Question: I have creates a aside in react and I want to change their state to active when clicked on each of them, but when I click on any item all of them suddenly get activated. How to fix this?
'''
import React, { useState, useEffect } from "react";
import { Col, Image, Row } from "react-bootstrap";
import "./Company.scss";
// * api
import { getCoin } from "../services/api";
// *spinner
import Loader from "./Loader";
const Company = () => {
const [changeClass, setChangeClass] = useState(false);
const [coins, setCoins] = useState([]);
useEffect(() => {
const fetchAPI = async () => {
const data = await getCoin();
setCoins(data);
};
fetchAPI();
}, []);
const myHandler = () => {
setChangeClass(true);
console.log("trued");
};
const myHandler2 = () => {
console.log();
};
return (
<>
{coins.length ? (
coins.map((coin) => (
<Row
className={
changeClass
? "p-2 border-top d-flex align-items-center company-list-single-active"
: "p-2 border-top d-flex align-items-center company-list-single"
}
onClick={() => {
myHandler();
myHandler2();
}}
key={coin.id}
>
<Col xxl="2" xl="2" lg="2" md="2" sm="2" xs="2">
<Image
src={coin.image}
alt={coin.name}
className="coin-image mx-2"
fluid
/>
</Col>
<Col>
<span>{coin.name}</span>
</Col>
</Row>
))
) : (
<Loader />
)}
</>
);
};
export default Company;
'''

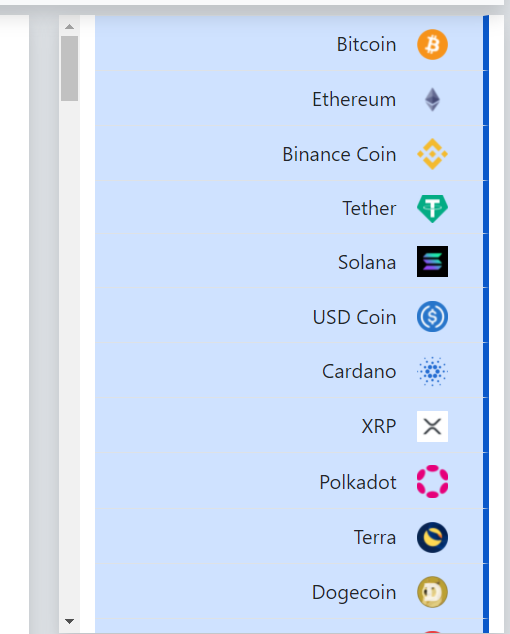
Answer: you use a test to display selected coin by the same state and it is toggled between true or false.
I added a state to save the selected coin and test on it on looping.
On the onClick we can directly update the selected item.
you cannot do that "coins.length ?" this will be always true if type of coins is array i added a test like "coins.length > 0 ?"
here the solution
'''
import React, { useState, useEffect } from 'react';
import { Col, Image, Row } from 'react-bootstrap';
import './Company.scss';
// * api
import { getCoin } from '../services/api';
// *spinner
import Loader from './Loader';
const Company = () => {
const [selectedCoin, setSelectedCoin] = useState(null);
const [coins, setCoins] = useState([]);
useEffect(() => {
const fetchAPI = async () => {
const data = await getCoin();
setCoins(data);
};
fetchAPI();
}, []);
return (
<>
{coins.length > 0 ? (
coins.map((coin) => (
<Row
className={
selectedCoin === coin.id
? 'p-2 border-top d-flex align-items-center company-list-single-active'
: 'p-2 border-top d-flex align-items-center company-list-single'
}
onClick={() => setSelectedCoin(coin.id)}
key={coin.id}
>
<Col xxl="2" xl="2" lg="2" md="2" sm="2" xs="2">
<Image src={coin.image} alt={coin.name} className="coin-image mx-2" fluid />
</Col>
<Col>
<span>{coin.name}</span>
</Col>
</Row>
))
) : (
<Loader />
)}
</>
);
};
export default Company;
'''